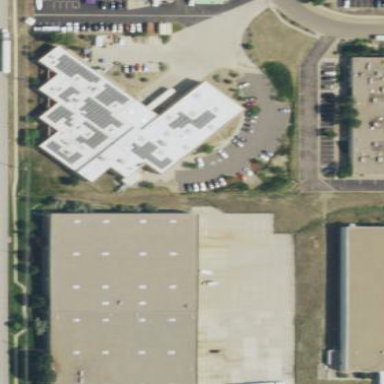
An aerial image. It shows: Commercial building.